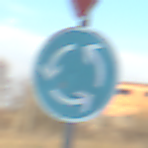
Verkehrszeichen: Kreisverkehr
Zusatzzeichen oben: VorfahrtGewaehren
Umgebung: Outdoor, Nature
Tageszeit: MorningAfternoon
Wetter: Clear
Licht: Natural
Jahreszeit: NotSpecified
Kontrast: HighContrast